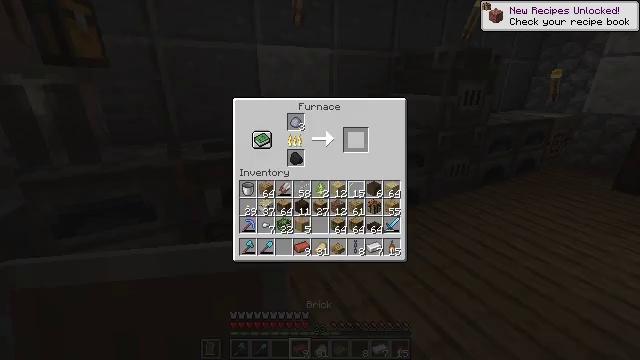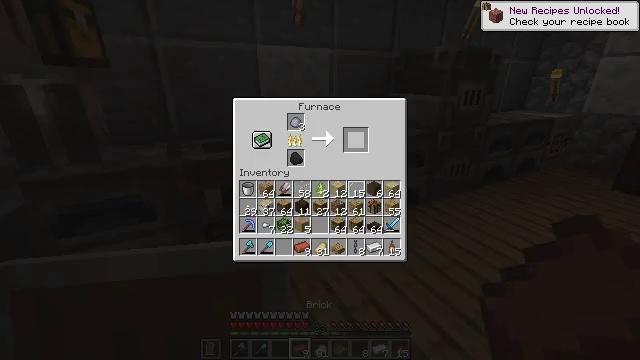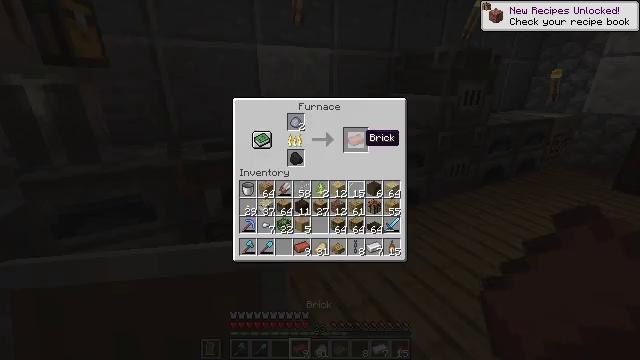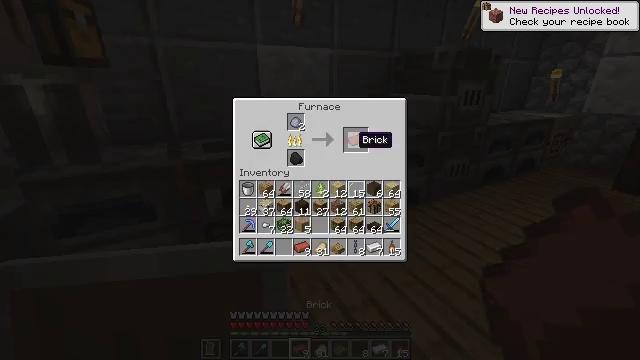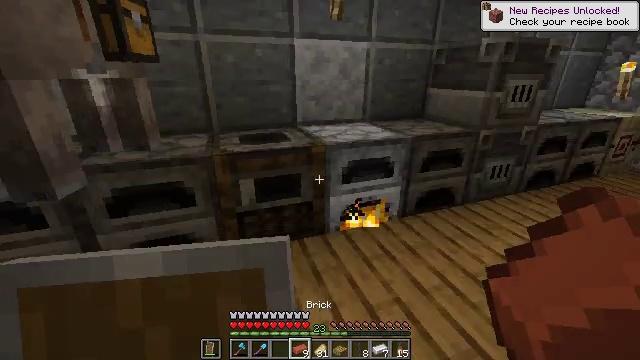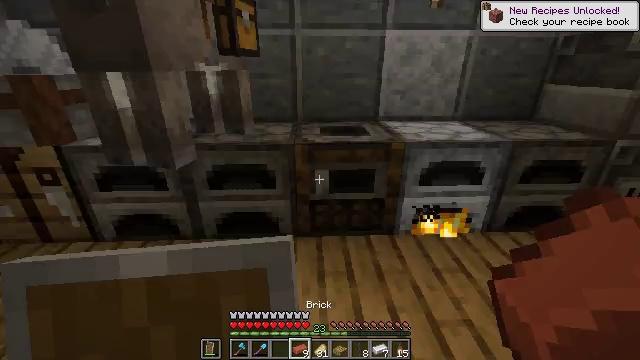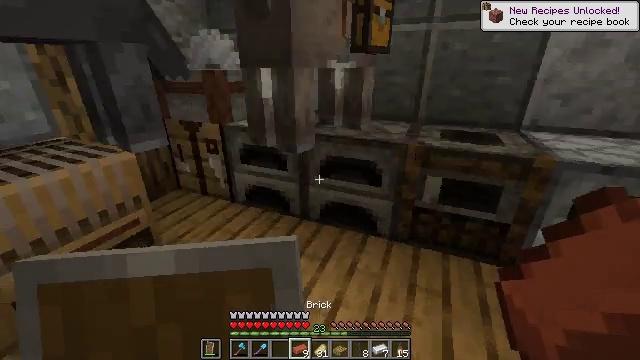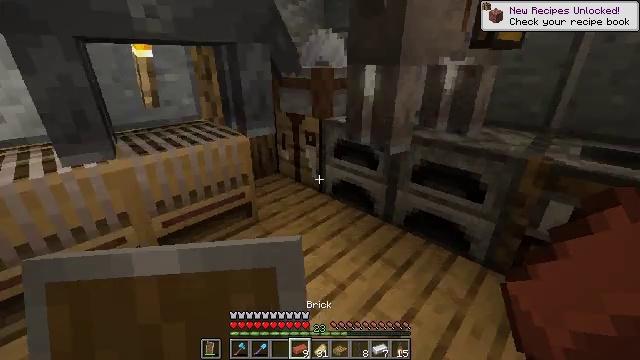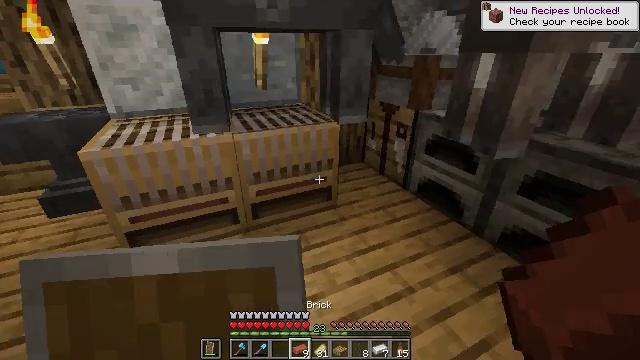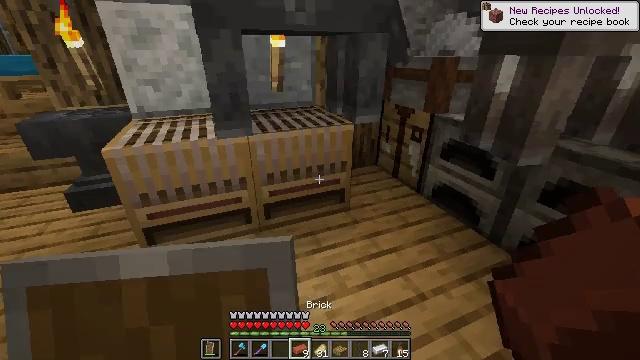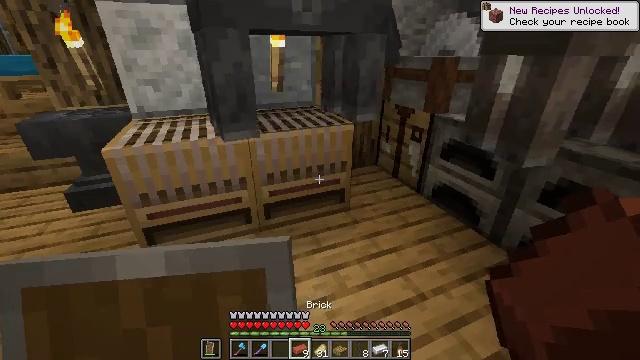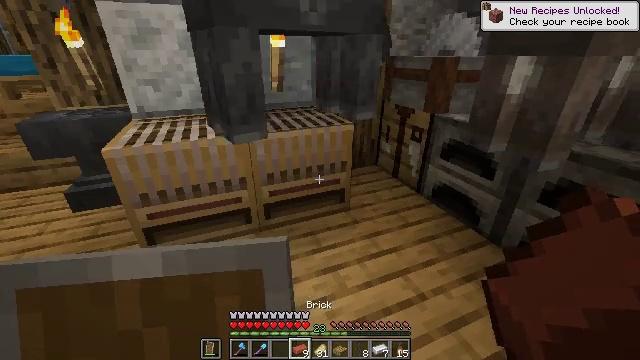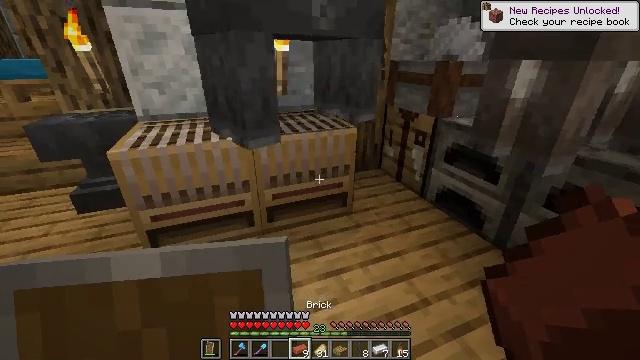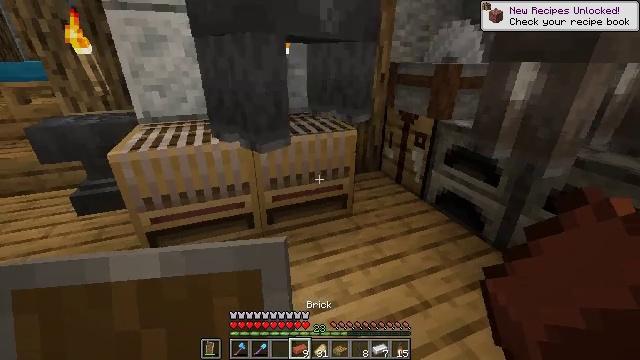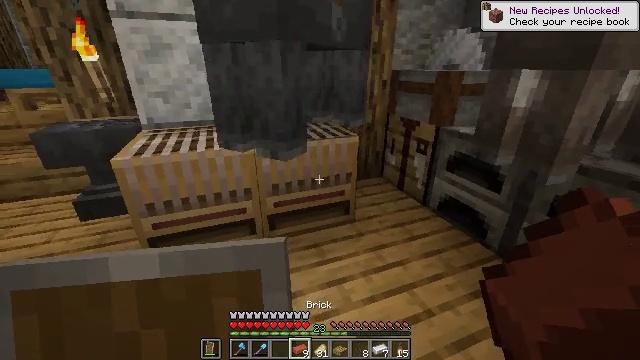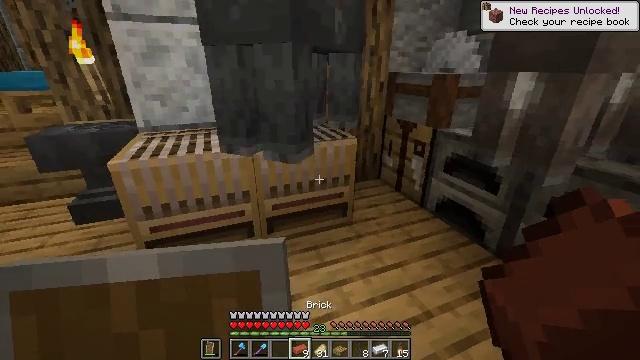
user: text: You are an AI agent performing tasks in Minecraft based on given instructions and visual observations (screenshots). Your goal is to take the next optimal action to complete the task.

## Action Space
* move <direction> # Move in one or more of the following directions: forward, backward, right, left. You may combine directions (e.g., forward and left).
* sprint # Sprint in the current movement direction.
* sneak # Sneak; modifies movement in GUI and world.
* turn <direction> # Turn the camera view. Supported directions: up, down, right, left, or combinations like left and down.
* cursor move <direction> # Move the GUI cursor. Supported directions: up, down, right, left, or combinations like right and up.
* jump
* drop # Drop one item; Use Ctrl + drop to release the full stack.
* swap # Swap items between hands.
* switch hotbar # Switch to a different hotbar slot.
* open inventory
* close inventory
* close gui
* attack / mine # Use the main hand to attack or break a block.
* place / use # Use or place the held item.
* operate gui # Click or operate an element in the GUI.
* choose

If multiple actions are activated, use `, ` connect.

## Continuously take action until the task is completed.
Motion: motion action
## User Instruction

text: Produce a flower pot on a crafting table.
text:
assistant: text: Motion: sneak, open gui
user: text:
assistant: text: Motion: no_op
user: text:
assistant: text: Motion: cursor move left
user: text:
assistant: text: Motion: cursor move left and down
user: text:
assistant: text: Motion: turn left and down, close gui
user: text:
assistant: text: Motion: turn left
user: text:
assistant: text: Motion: turn left
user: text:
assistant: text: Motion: turn left and down
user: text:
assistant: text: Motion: turn left
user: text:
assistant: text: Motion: no_op
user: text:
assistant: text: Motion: no_op
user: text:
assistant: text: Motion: no_op
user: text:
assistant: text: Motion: no_op
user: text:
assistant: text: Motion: turn up
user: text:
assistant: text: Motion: move left
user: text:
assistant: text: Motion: move forward and move left, turn right
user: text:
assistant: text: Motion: move forward and move left, turn right and up
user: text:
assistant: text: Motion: move forward
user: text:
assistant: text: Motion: no_op
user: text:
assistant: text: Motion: turn down
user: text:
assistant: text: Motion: turn down
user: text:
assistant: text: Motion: no_op
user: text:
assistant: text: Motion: no_op
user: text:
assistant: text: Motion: turn right and down
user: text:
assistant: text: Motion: turn right
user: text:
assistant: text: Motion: no_op
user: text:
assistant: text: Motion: move right
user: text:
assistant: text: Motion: move right, turn left
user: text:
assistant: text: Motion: turn left
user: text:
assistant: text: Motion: turn left